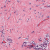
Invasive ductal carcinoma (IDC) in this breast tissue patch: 1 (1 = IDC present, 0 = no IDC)